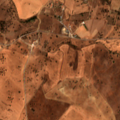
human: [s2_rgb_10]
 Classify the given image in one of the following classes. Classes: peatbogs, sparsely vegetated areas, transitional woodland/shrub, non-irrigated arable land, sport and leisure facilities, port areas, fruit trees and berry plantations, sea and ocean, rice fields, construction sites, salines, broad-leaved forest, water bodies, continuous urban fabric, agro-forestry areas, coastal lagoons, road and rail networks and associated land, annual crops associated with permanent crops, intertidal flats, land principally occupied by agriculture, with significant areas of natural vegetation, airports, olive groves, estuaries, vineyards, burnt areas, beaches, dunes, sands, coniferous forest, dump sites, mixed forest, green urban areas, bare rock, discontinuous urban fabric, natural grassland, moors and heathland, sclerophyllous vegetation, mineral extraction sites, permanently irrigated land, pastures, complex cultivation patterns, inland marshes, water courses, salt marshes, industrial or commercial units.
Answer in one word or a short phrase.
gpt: non-irrigated arable land, pastures, complex cultivation patterns